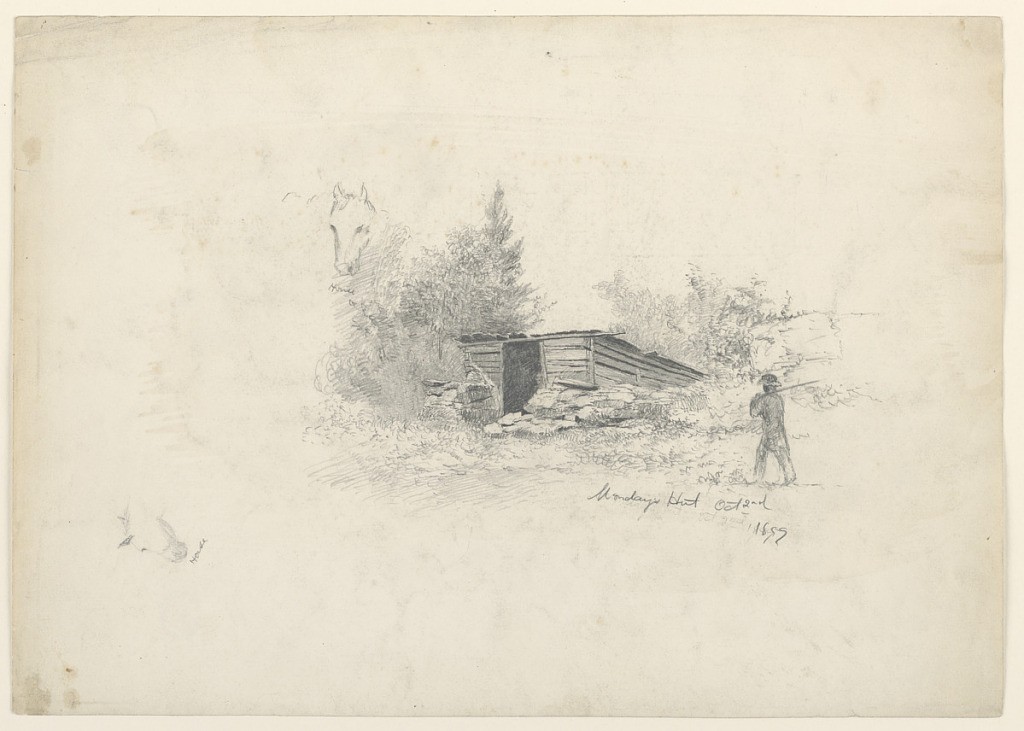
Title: Monday's Hut
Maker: Homer Dodge Martin, American, 1836 - 1897
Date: October 2, 1859
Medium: Graphite and black pastel crayon on cream wove paper
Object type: Drawing
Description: A man with a gun or a stick over his shoulder is shown approaching a hut in the woods. Also, two sketches of horse's heads, one in the upper left corner and the other below at left; "Horse" is written below each of the heads.